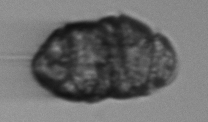
Label: Margalefidinium